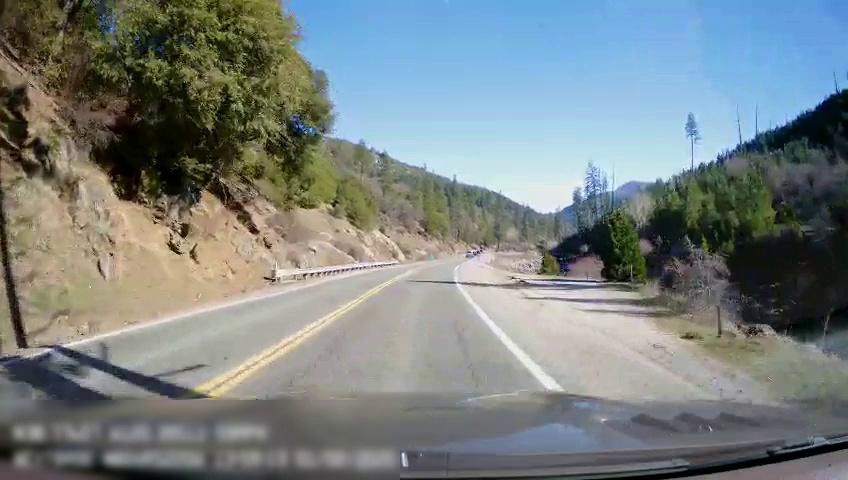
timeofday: Day
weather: Sunny
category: Drivable Space
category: Drivable Space
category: Lanes | Opposite Lane
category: Lanes | Current Lane
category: Lanes | Opposite Lane
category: Lanes | Current Lane